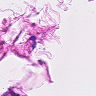
Metastatic tissue present: no